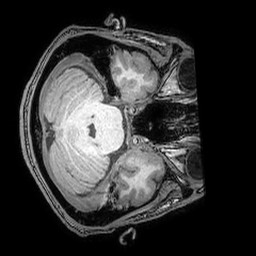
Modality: T1w
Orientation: axial
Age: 36
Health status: ill
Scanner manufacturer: philips
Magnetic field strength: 3 T
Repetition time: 0.007 s
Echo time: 0.0035 s